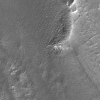
Atmospheric dust classification: not_dusty